Question: I want to implement Hopcroft's algorithm to minimize a DFA <URL>. Until now I can remove unreachable states. The problem is that I don't understand this algorithm. I don't know how to implement it. Can somebody explain it? Or maybe expand on the algorithm so that its more understandable to implement. I don't get the following part of the algorithm at all:
'''
let X be the set of states for which a transition on c leads to a state in A
for each set Y in P for which X Y is nonempty and Y \ X is nonempty do
replace Y in P by the two sets X Y and Y \ X
'''
The algorithm is as following:

what I have implemented so far(poorly written, will do clean up once i finish it):
'''
package dRegAut;
import java.io.*;
import java.util.ArrayList;
import java.util.Collections;
import java.util.Iterator;
public class dfamin {
// Global variables to hold data from the file
private int numStates,numAlphabets,numFinalStates;
private char alphabets[];
private int finalStates[];
private int [][] transitionTable;
/**
* @param args
* @throws IOException
* @throws NumberFormatException
*/
public static void main(String[] args) throws NumberFormatException, IOException {
int numStates,numAlphabets,numFinalStates;
char alphabets[];
int finalStates[];
int [][] transitionTable;
/*
* INPUT FILE FORMAT: numberOfStates numberofAlphabets transitions1 transtions2 ... numberOfFianlStates FinalState(s)
* Example:
* 8 2 1 5 6 2 0 2 2 6 7 5 2 6 6 4 6 2 2 2 6
* 5 2 0 1 0 1 3 4 3 4 2 4 3 0 2 3
* 8 2 1 0 0 2 3 1 3 0 3 5 6 4 5 6 6 3 1 3
* 9 2 1 4 2 5 3 7 4 7 5 8 6 1 7 1 8 2 0 4 3 2 5 8
*/
// Take file name and open a stream to read it
FileInputStream fileStream = new FileInputStream("/path/to/file");
BufferedReader br = new BufferedReader(new InputStreamReader(fileStream));
// Store each line from the file
String line;
// Read each line from file
while((line = br.readLine()) != null){
// Read single spaced data from each line
String [] splittedLine = line.split(" ");
// Read numStates,numAlphabets from the line
numStates = Integer.parseInt(splittedLine[0]);
numAlphabets = Integer.parseInt(splittedLine[1]);
//for(int a=0;a<numAlphabets;a++){
//alphabets[a] = '0';
//}
transitionTable = new int[numStates][numAlphabets];
int tt= 2;
// Loop thorough the line and read transition table
for(int row=0;row<numStates;row++){
for(int col=0;col<numAlphabets;col++){
transitionTable[row][col] = Integer.parseInt(splittedLine[tt]);
tt++;
}// End of for-loop to go thorough alphabets
}// End of for-loop to go thorough states
// Read number of final states
numFinalStates = Integer.parseInt(splittedLine[2+numStates*numAlphabets]);
//System.out.println(numFinalStates);
// Read final states
int z=0;
finalStates = new int[numFinalStates];
int start = 3+numStates*numAlphabets ;
int end = (3+(numStates*numAlphabets))+numFinalStates;
for(int fs=start;fs<end;fs++){
finalStates[z] = Integer.parseInt(splittedLine[fs]);
//System.out.println(finalStates[z]);
z++;
}// End of for-loop to read all final states
dfamin x = new dfamin(numStates,numAlphabets,numFinalStates,finalStates,transitionTable);
x.minimizer();
System.out.println(x);
}// End of while-loop to read file
// Close the stream
br.close();
}
dfamin(int nS,int nA,int nFS,int fS[], int [][] tT){
numStates = nS;
numAlphabets = nA;
numFinalStates = nFS;
//alphabets = a;
finalStates = fS;
transitionTable = tT;
}// End of DFAMinimizer constructor
/*
* A method to minmize the dfa
*/
public void minimizer(){
// Remove unreachable States
ArrayList<Integer> reachableStates = reachableStates(numStates, numAlphabets,transitionTable);
// Store all final states
ArrayList<Integer> fStates = new ArrayList<Integer>();
// Loop thorugh finalStates array and transfer its data to array list
for(int fs:finalStates){
fStates.add(fs);
}// End of for-loop
// Store all non final states
ArrayList<Integer> nonFStates = new ArrayList<Integer>();
// Store only non final states in nonFstates
nonFStates = nonFinalStates(reachableStates,fStates);
//TODO: IMPLEMENT HOPCROFT's ALGORITHM
}// End of minimizer method
/*
* unreachableStates - A method to find unreachable states of a DFA
*
*/
public ArrayList<Integer> reachableStates(int numStates, int numAlphabets, int [][] transitionTable){
// Initialize a list to hold temporary list of states in it
ArrayList<Integer> reachableStates =new ArrayList();
ArrayList<Integer> newStates = new ArrayList();
// Start from the state zero
reachableStates.add(0);
newStates.add(0);
// Temporary array to hold reachable states
ArrayList<Integer> temp = new ArrayList();
// Loop until there is data in newStates
do{
// Empty temp array
temp.clear();
// Loop thorough all the states, and check for {p such that p=d(q,c)};
for(int j=0;j<newStates.size();j++){
for(int i=0; i<numAlphabets;i++){
// If found add it to the temp set
temp.add(transitionTable[newStates.get(j)][i]);
} // End of for-loop to go thorough all characters
}// End of for-loop to go thorough all elements of the newStates array list
// Clear newStates list
newStates.clear();
// Add the elements that are in temp, but are not in reachableStates to newStates
// new_states := temp \ reachable_states;
for(int z=0;z<temp.size();z++){
for(int z1=0; z1<reachableStates.size();z1++){
// If the state was already present, don't add
if(temp.get(z) == reachableStates.get(z1)){
break;
}
if(temp.get(z) != reachableStates.get(z1) && z1 == reachableStates.size()-1){
// Only from temp to newstates if its not in reachablestates currently
newStates.add(temp.get(z));
}
}// End of for-loop to go thorough all reachableStates elements and check if a match
}// End of for-loop thorugh all temp states
// If newStates list is not empty then add it to the reachableStates
if(!newStates.isEmpty()){
// Add the newStates elements to reachable states
for(int y=0;y<newStates.size();y++){
//System.out.printf("newStates:%d newStatesSize:%d in %d",newStates.get(y),newStates.size(),y);
reachableStates.add(newStates.get(y));
}
}
}while(!newStates.isEmpty());
reachableStates = removeDuplicate(reachableStates);
return reachableStates;
}// End of unreachableStates method
/*
* removeDuplicate - a function to remove duplicate entries from an ArrayList
*
*/
ArrayList<Integer> removeDuplicate(ArrayList<Integer> input){
// Remove duplicate entries from reachableStates list
// Compare the first index, with all other indexes, compare the second with all other indexes
for(int i=0;i<input.size()-1;i++){
for(int j=i+1;j<input.size();j++){
// If dupblicate states remove it
if(input.get(i) == input.get(j)){
input.remove(j);
}
}
}// End of for-loop to remove duplicate entries from reachableList
// Sort the list before returning
Collections.sort(input);
// Return the list
return input;
}// End of removeDuplicate method
/*
* nonFinalStates - a method to return an array list of nonfinal states, given all and final states
*
*/
ArrayList<Integer> nonFinalStates(ArrayList<Integer> allStates, ArrayList<Integer> finalStates){
// All non final States
ArrayList<Integer> nonFinalStates = new ArrayList<Integer>();
// Loop thorough allStates, and compare each state with the list of finalstates
for(int i=0; i<allStates.size();i++){
// Loop thorough list of final states
for(int j=0; j<finalStates.size();j++){
// If a state is final state
if(allStates.get(i) == finalStates.get(j)){
// Then remove it from the list
allStates.remove(i);
}
}// End of for-loop to travers finalstates
}// End of for-loop to traverse allstates
return nonFinalStates;
}
// returns a string that is compatible with our input file specification
public String toString() {
StringBuffer buf = new StringBuffer();
//buf.append(" "+ numStates +" ");
//buf.append ( numAlphabets + " " );
buf.append("Transition Table: ");
for ( int i = 0; i < numStates; i++ ) {
for ( int j = 0; j < numAlphabets; j++ ) {
buf.append ( " "+ transitionTable[i][j] + " " );
}
}
buf.append ( "Number of Final State(s): "+numFinalStates + " Final State(s): " );
for ( int i = 0; i < numFinalStates; i++ )
buf.append ( finalStates[i] + " " );
return buf.toString();
}
}
'''
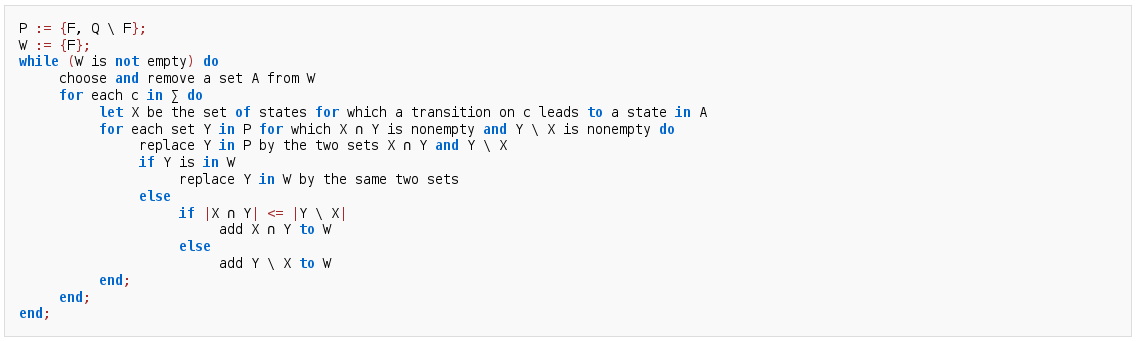
Answer: Call two DFA states if it's impossible to tell from accepting/rejecting behavior alone which of them the DFA is in. For each language, the minimum DFA accepting that language has no equivalent states.
Hopcroft's algorithm for DFA minimization works by computing the equivalence classes of the states of the unminimized DFA. The nub of this computation is an iteration where, at each step, we have a partition of the states that is coarser than equivalence (i.e., equivalent states always belong to the same set of the partition).
1. The initial partition is accepting states and rejecting states. Clearly these are not equivalent.
2. Suppose that we have states q1 and q2 in the same set of the current partition. Letting the transition function be delta, if there exists a symbol sigma such that delta(q1, sigma) and delta(q2, sigma) are in different sets of the partition, then we know by the coarseness invariant that these states are not equivalent, i.e., there exists a string x such that delta(delta(q1, sigma), x) and delta(delta(q2, sigma), x) differ in whether they accept/reject. But delta(delta(q1, sigma), x) = delta(q1, sigma x), so the string sigma x differentiates between q1 and q2. The logic that you've quoted is to split one of the partition sets appropriately.
3. The interesting part of the proof of correctness is that, when Step 2 is not possible, we have arrived at the true equivalence classes.
The pseudocode looks more complicated than this because it's concerned with the efficiency with which we can find applications of Step 2.